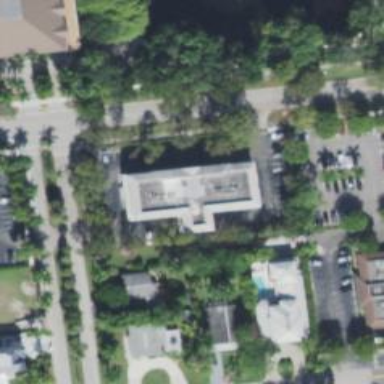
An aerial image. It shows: Pharmacy providing healthcare services.